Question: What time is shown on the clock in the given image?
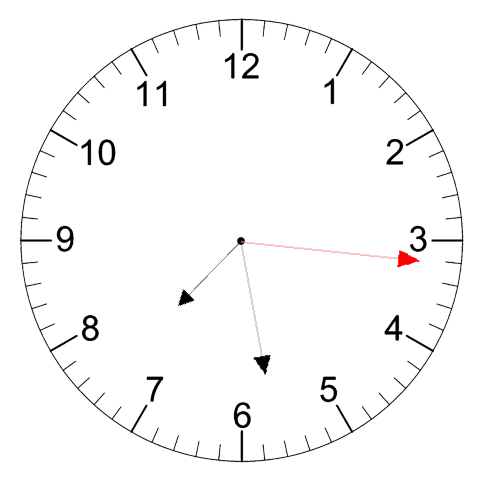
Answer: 07:28:16